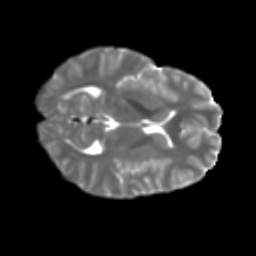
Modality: T2w
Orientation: axial
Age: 23
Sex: female
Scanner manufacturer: ge
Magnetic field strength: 3 T
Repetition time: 7.8 s
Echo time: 0.0606 s